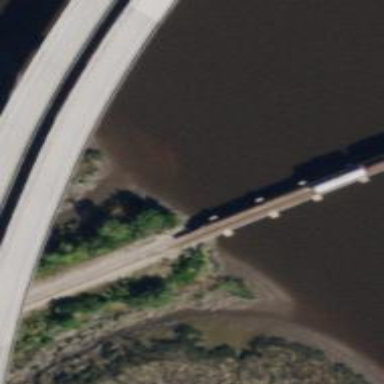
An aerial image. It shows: Bridge over railway line.